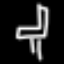
Label: chair